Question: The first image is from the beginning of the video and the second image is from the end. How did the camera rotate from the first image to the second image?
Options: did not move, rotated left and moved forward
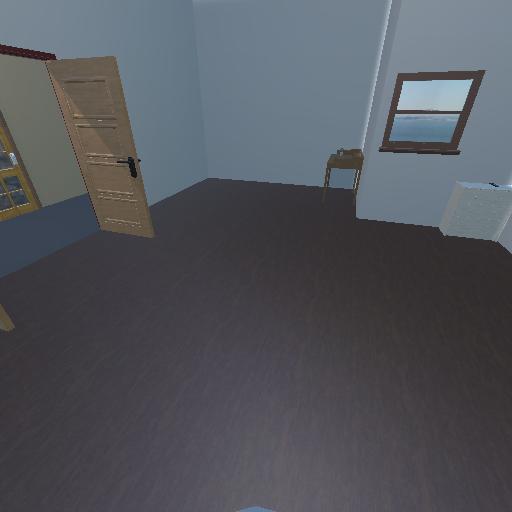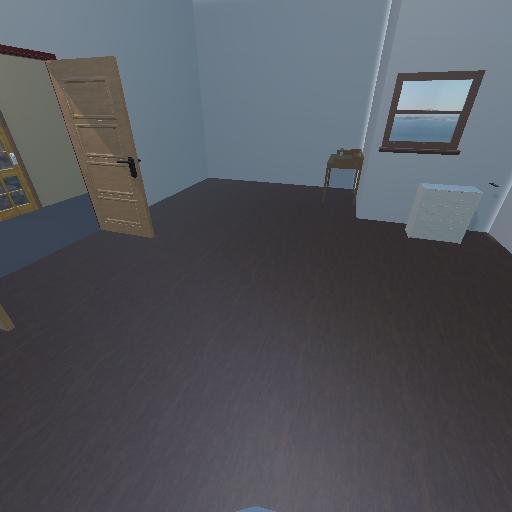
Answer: did not move